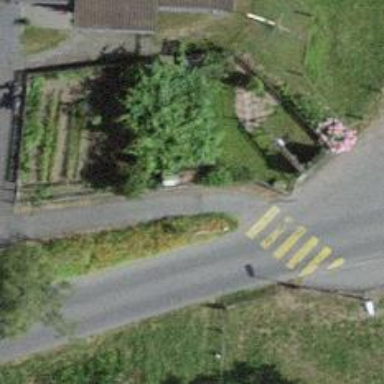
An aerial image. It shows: Footway.